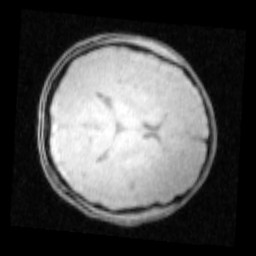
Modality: PDw
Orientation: axial
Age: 21
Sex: male
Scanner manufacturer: siemens
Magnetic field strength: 3 T
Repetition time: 0.25 s
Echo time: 0.00103 s